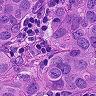
Metastatic tissue present: yes